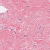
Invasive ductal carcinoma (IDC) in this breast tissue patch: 0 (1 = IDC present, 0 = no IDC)